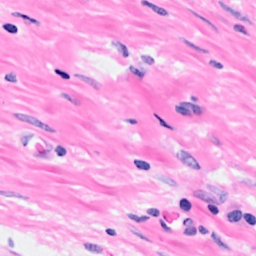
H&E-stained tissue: Breast